Question: I would like to display a spinning image, when my application is not connected to the socket server and is in an "offline" state.
So I've tried using an ajax-loader.gif, courtesy of <URL>

'''
<s:Image source="@Embed(source='assets/ajax-loader.gif')"
horizontalCenter="0" verticalCenter="0" includeIn="offline" />
'''
but unfortunately the bitmap is not animated (does not spin).
Is there a way to do that, how do you approach displaying a "loading indicator" in your Flex 4.5 programs?
Or do I have to fallback to <URL>?
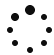
Answer: When you embed a gif, only the first frame gets embedded.
You can either use an "swf" animation file that has a spinner and use it inside an 'Image' tag or you can also check out gif libraries in as3, <URL>.